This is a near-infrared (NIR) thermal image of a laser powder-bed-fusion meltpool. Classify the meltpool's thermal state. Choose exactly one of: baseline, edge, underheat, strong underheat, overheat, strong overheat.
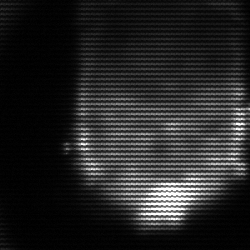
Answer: edge